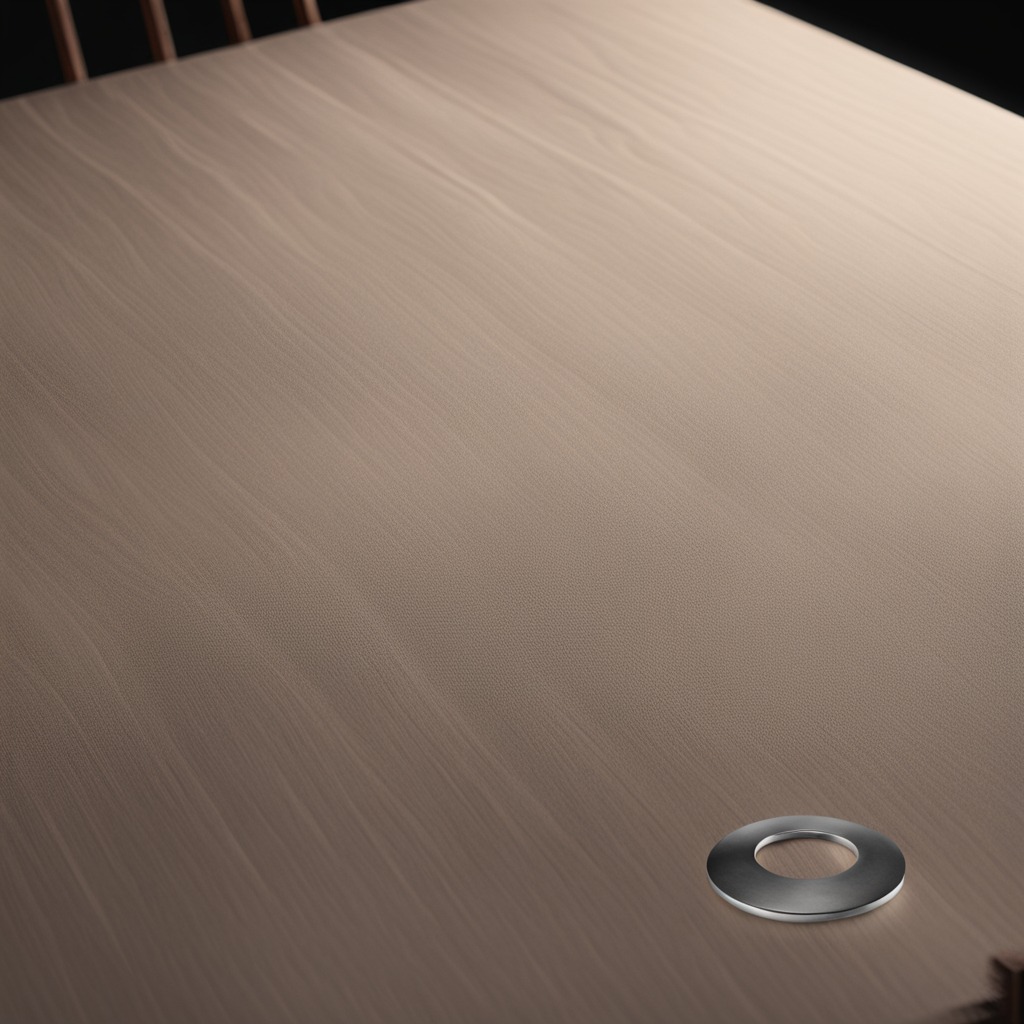
A flat metal washer lies on the wooden table.